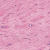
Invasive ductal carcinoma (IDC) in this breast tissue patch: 0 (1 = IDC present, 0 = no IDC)